Question: I have a folder structure, as shown below:

I need to create a bash script that does 4 things:
1. It searches all the files in the generic directory and finds the string 'generic' and makes it into 'something'
2. As above, but changes "GENERIC" to "SOMETHING"
3. As above, but changes "Generic" to "Something"
4. Renames any filename that has "generic" in it with "something"
Right now I am doing this process manually by using the search and replace in net beans. I dont know much about bash scripting, but i'm sure this can be done. I'm thinking of something that I would run and it would take "Something" as the input.
Where would I start? what functions should I use? overall guidance would be great. thanks.
I am using Ubuntu 10.5 desktop edition.
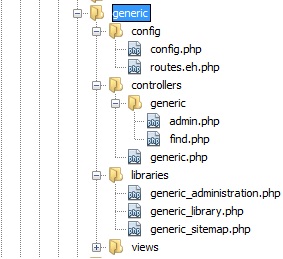
Answer: ### Editing
The substitution part is a 'sed' script - call it 'mapname':
'''
sed -i.bak -e 's/generic/something/g' -e 's/GENERIC/SOMETHING/g' -e 's/Generic/Something/g "$@"
'''
Note that this will change words in comments and strings too, and it will change 'generic' as part of a word rather than just the whole word. If you want just the word, then you use end-word markers around the terms: ''s/\<generic\>/something/g''. The '-i.bak' creates backups.
You apply that with:
'''
find . -type f -exec mapname {} +
'''
That creates a command with a list of files and executes it. Clearly, you can, if you prefer, avoid the intermediate 'mapname' shell/sed script (by writing the 'sed' script in place of the word 'mapname' in the 'find' command). Personally, I prefer to debug things separately.
### Renaming
The renaming of the files is best done with the 'rename' command - of which there are two variants, so you'll need to read your manual. Use one of these two:
'''
find . -name '*generic*' -depth -exec rename generic something {} +
find . -name '*generic*' -depth -exec rename s/generic/something/g {} +
'''
<URL>
Notes:
- - '-depth''find'- 'rename''./generic/do_generic.java''./something/do_generic.java'
---
The version of 'rename' that I use is adapted from code in the 1st Edition of the Camel book.